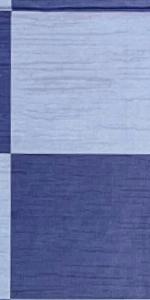
Label: Empty